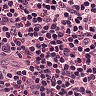
Metastatic tissue present: no